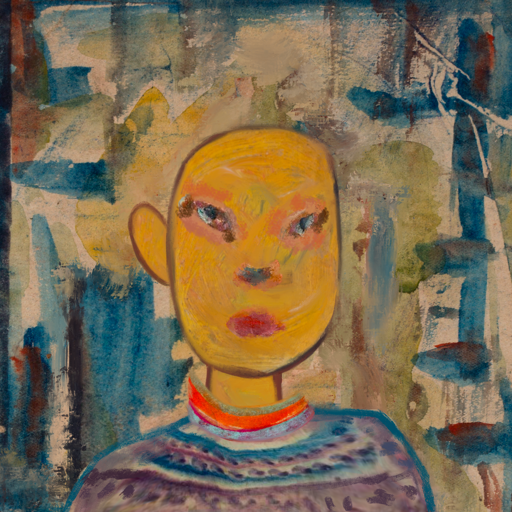
Background: Orphan, Head And Neck Front: After_Raid, Face Front: Boggyland, Bust: HillGirl, Hair Front: Blank, Head Accessory: Blank, Second Necklace: Blank, Necklace: Sisters, Baby: Blank